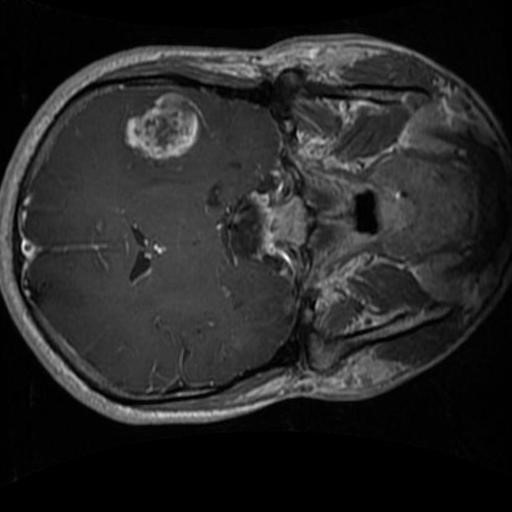
Label: brain_glioma